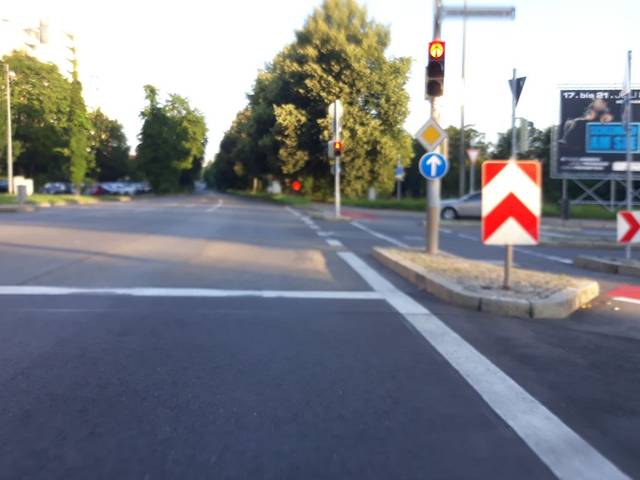
Region: Germany
Coordinates: 48.677, 9.029